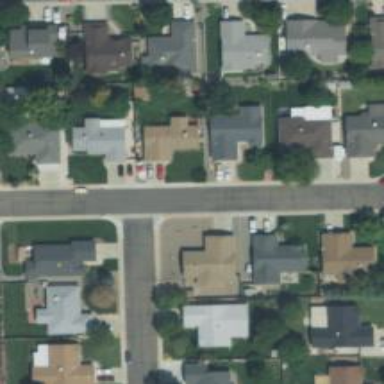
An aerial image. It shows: Residential road with asphalt surface and separate sidewalk.